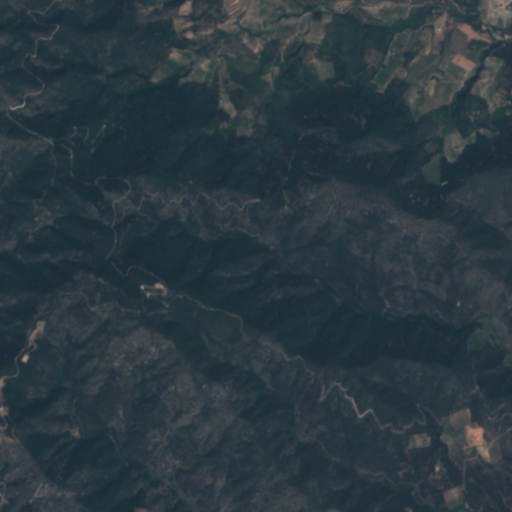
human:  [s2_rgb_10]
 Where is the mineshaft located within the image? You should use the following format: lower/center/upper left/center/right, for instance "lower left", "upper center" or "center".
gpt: The mineshaft is located in the center right of the image.
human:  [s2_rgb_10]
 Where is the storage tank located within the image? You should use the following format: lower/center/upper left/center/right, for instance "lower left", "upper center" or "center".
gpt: The storage tank is located in the upper right of the image.
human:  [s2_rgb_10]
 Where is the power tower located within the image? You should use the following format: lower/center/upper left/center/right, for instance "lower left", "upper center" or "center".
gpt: There is no power tower in the image.